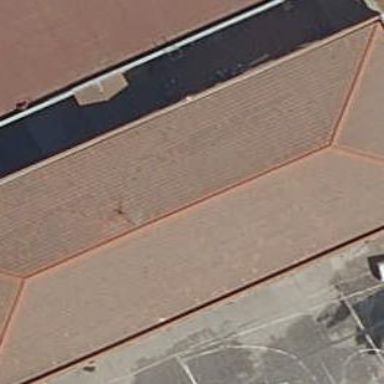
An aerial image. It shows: School building.